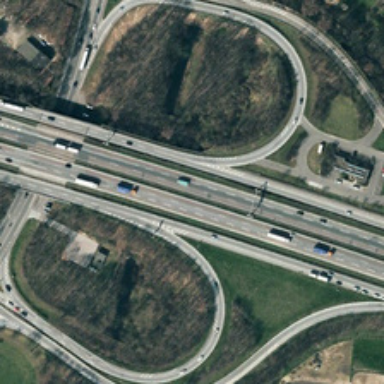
Many overpasses are there .